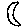
Label: moon